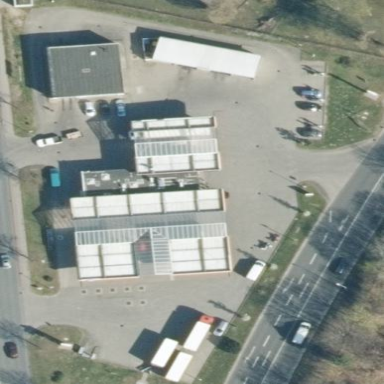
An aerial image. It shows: Fuel station.